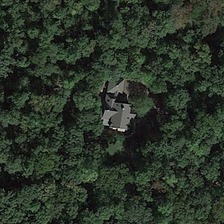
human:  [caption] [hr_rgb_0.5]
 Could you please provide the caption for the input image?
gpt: many green trees are around a building .

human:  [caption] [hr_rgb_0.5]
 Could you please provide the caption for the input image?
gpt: many green trees are around a building .

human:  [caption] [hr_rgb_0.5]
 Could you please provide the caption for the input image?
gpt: many green trees are around a building .

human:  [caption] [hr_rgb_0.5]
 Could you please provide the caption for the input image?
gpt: many green trees are around a building .

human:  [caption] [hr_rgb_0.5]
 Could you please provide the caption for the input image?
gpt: many green trees are around a building .